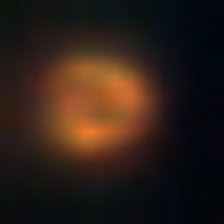
Taxon: NanoPlankton
Group: Other